Question: I have made a 'table' in Tkinter but as a separate function linked to an OptionMenu, I have created another frame which needs to be added/removed depending on the choice. My code is the following:
'''
def ChoiceBox(choice):
choice_frame = Frame(win1, bg='black')
choice_frame.grid(row=2, column=1, sticky="ew", padx=1, pady=1)
column = 0
if choice == "Fixed":
choice_frame.grid_forget()
tkMessageBox.showinfo("Message", "Fixed.")
elif choice == "List":
i = [0, 1, 2, 3]
for i in i:
choice_title = Label(choice_frame, text='Value %g'% float(i+1), bg='white', borderwidth=0, width=0)
choice_title.grid(row=0, column=column+i, sticky="nsew", padx=1, pady=1)
box = Entry(choice_frame, bg='white', borderwidth=0, width=0)
box.grid(row=1, column=column+i, sticky="ew", padx=1, pady=1)
elif choice == "Between" or "Bigger":
i = [0, 1]
choice_title1 = Label(choice_frame, text='Min Value', bg='white', borderwidth=0, width=0)
choice_title1.grid(row=0, column=column, sticky="nsew", padx=1, pady=1)
choice_title2 = Label(choice_frame, text='Max Value', bg='white', borderwidth=0, width=0)
choice_title2.grid(row=0, column=column+1, sticky="nsew", padx=1, pady=1)
for i in i:
box = Entry(choice_frame, bg='white', borderwidth=0, width=0)
box.grid(row=1, column=column+i, sticky="nsew", padx=1, pady=1)
'''
I am currently getting the two separate tables but the choice_frame 'table' is not the same size as the other one. I therefore wish to either make this table a part of the frame for the first table (and then somehow be able to delete just this section), which I have already made work. The other frame is frame_table (the one in which I made the original table) and would like to be joining with this frame.
Otherwise I wish to keep it like a separate table but I can't make it disappear on selecting 'Fixed'. This code is purely the command for the OptionMenu I have previously created. Any help given I would greatly appreciate! Thank you.
UPDATE: Now require to obtain an individual frame for each row depending on the choice (see image below). I'm hugely struggling on this!

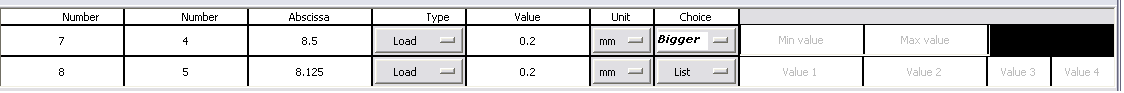
Answer: Here's a slightly better example (compared to the one I had previously):
'''
import Tkinter as tk
class TableWithFrame(tk.Frame):
def __init__(self,master=None,*args,**kwargs):
tk.Frame.__init__(self,master,*args,**kwargs)
self.table=tk.Frame(self)
self.table.grid(row=0,column=0)
self.optionmenu=None
self.option=tk.StringVar()
self.frames={}
self.options=[]
self.current_choice=None
self.add_optionmenu()
self.option.trace("w",self.option_changed)
def add_option(self,option_string,frame):
self.options.append(option_string)
if(self.optionmenu is not None):
self.optionmenu.destroy()
self.add_optionmenu()
self.frames[option_string]=frame
def add_optionmenu(self):
if(self.optionmenu is not None):
self.optionmenu.destroy()
if(self.options):
self.optionmenu=tk.OptionMenu(self,self.option,*self.options)
self.optionmenu.grid(row=1,column=0)
def option_changed(self,*args):
choice=self.option.get()
if(self.current_choice is not None):
self.current_choice.grid_forget()
self.current_choice=self.frames[choice]
self.current_choice.grid(row=0,column=1)
if __name__ == "__main__":
def populate_table(table):
""" junk data """
for j in range(3):
for i in range(10):
l=tk.Label(table,text='%d'%(i*j))
l.grid(row=j,column=i)
def create_opt_frames(TWF):
#Fixed Frame
F=tk.Frame(TWF)
F.boxes={}
TWF.add_option('Fixed',F)
#List Frame
F=tk.Frame(TWF)
F.boxes={}
for i in (1,2,3,4):
choice_title = tk.Label(F, text='Value %g'% float(i+1))
choice_title.grid(row=0, column=i, sticky="news")
box = tk.Entry(F, bg='white')
box.grid(row=1, column=i, sticky="ew")
F.boxes[i]=box
TWF.add_option('List',F)
#Bigger and Between Frame
F=tk.Frame(TWF)
F.boxes={}
choice_title1 = tk.Label(F, text='Min Value')
choice_title1.grid(row=0, column=0, sticky="news")
choice_title2 = tk.Label(F, text='Max Value')
choice_title2.grid(row=0, column=1, sticky="news")
for i in (1,2):
box = tk.Entry(F)
box.grid(row=1, column=i-1, sticky="nsew", padx=1, pady=1)
F.boxes[i]=box
TWF.add_option('Between',F)
TWF.add_option('Bigger',F)
def print_boxes(TWF):
""" Example of how to get info in Entry fields """
if(TWF.current_choice is not None):
for k,v in TWF.current_choice.boxes.items():
print ("boxnum (%d) : value (%s)"%(k,v.get()))
TWF.after(1000,lambda : print_boxes(TWF))
root=tk.Tk()
App=TableWithFrame(root)
populate_table(App.table)
create_opt_frames(App)
print_boxes(App)
App.grid(row=0,column=0)
root.mainloop()
'''
This works by creating a frame for each option in the option menu. In reality, this could all be done from outside this class. All that you do is add a frame for each option you want to have.